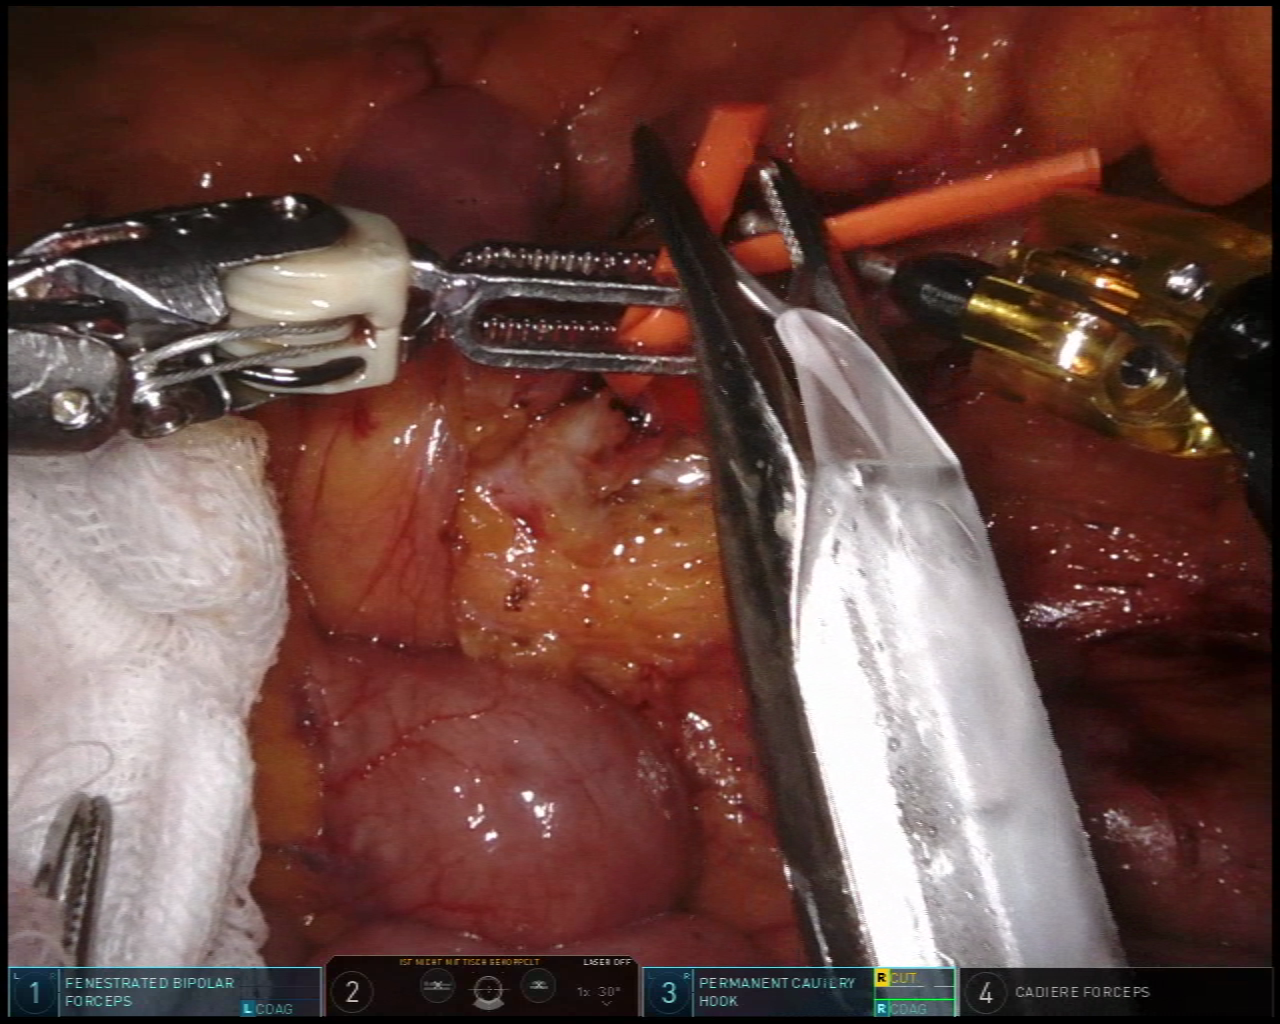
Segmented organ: small_intestine
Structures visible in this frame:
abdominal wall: no
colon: no
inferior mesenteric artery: no
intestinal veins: no
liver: no
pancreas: no
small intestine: yes
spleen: no
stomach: no
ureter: no
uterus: no
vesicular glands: no